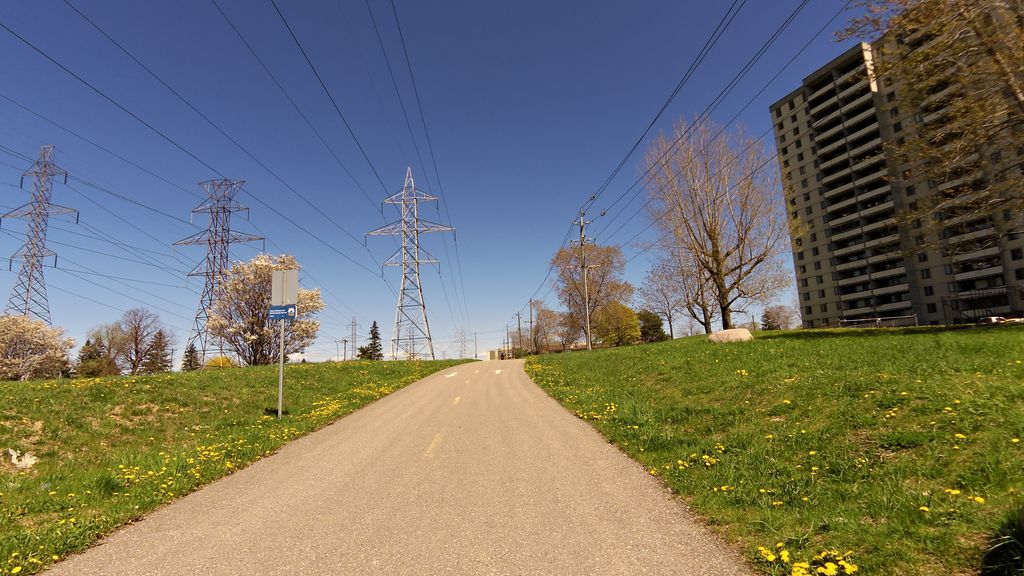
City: toronto